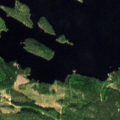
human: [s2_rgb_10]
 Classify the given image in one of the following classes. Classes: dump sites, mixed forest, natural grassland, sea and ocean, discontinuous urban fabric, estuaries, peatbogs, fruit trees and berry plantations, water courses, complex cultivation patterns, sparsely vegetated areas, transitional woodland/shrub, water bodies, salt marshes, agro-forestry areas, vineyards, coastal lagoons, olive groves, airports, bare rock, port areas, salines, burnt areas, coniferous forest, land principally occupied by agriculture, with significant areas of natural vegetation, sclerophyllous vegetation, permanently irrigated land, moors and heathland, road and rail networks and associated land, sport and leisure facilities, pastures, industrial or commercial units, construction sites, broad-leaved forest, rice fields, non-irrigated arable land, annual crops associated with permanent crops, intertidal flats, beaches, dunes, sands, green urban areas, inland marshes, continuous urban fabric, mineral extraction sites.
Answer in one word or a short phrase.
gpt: coniferous forest, mixed forest, water bodies